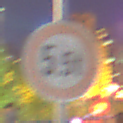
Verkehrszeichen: TatsaechlicheMasse
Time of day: Night
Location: Outdoor (Urban)
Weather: PartlyCloudy
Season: NotSpecified
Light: Natural